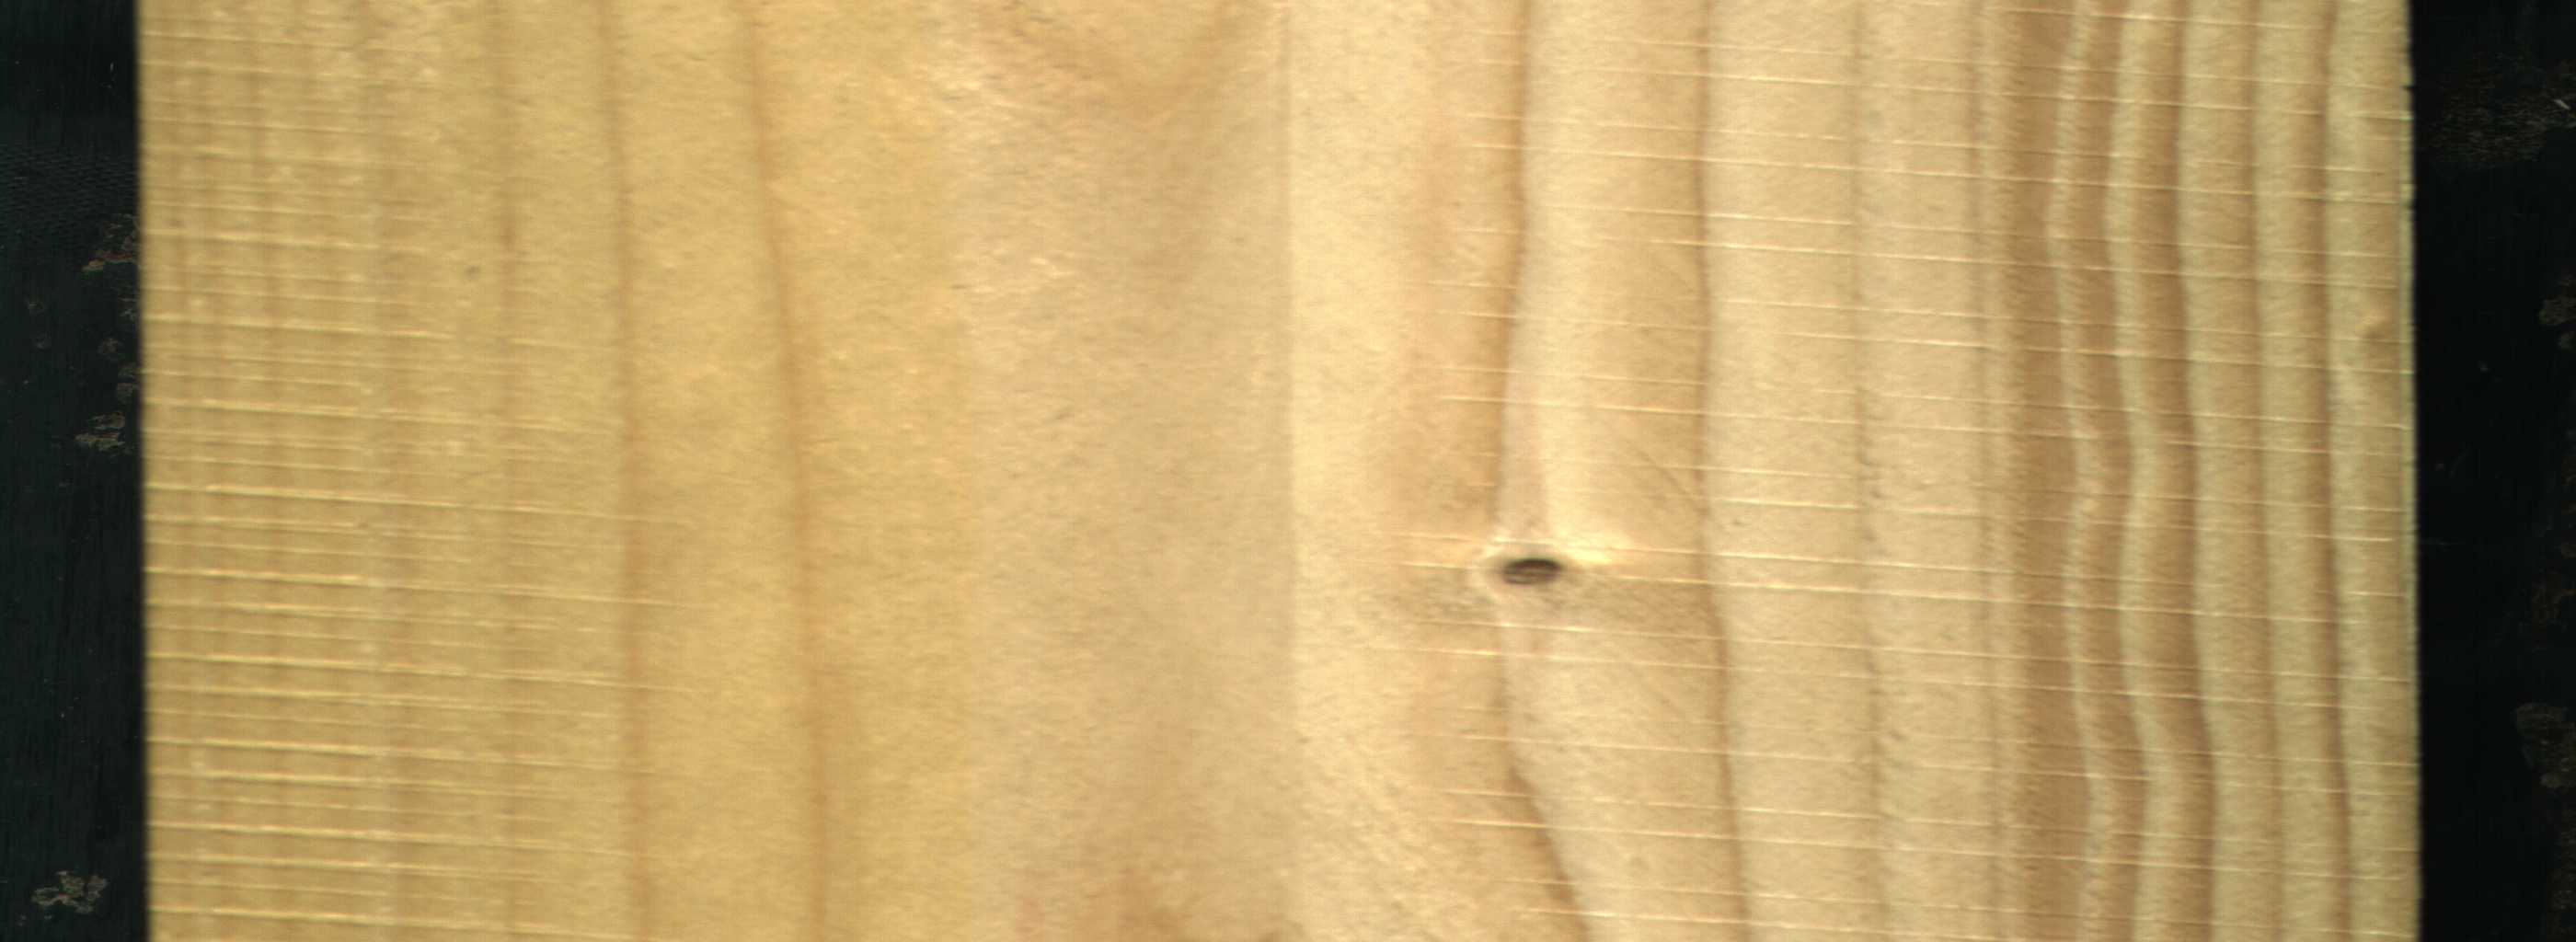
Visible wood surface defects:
Quartzity
Dead_Knot